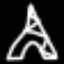
Label: The Eiffel Tower